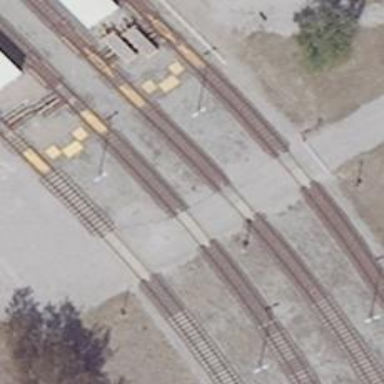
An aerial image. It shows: Railway yard in service.